Interaction volume radius: 5 \u00c5
Interaction volume height: 20 \u00c5
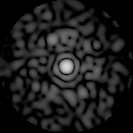
Disorder parameter: 0.8273